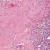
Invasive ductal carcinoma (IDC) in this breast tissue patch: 1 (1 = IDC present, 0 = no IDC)